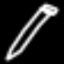
Label: pencil